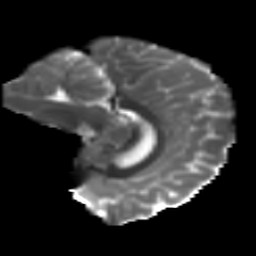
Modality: T2w
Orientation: sagittal
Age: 14
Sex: male
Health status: ill
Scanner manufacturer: ge
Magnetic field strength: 3 T
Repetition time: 6.752 s
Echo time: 0.079 s